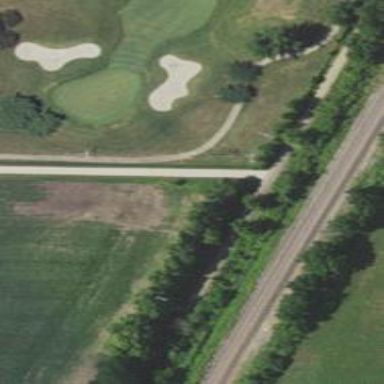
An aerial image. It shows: Path for golf carts.